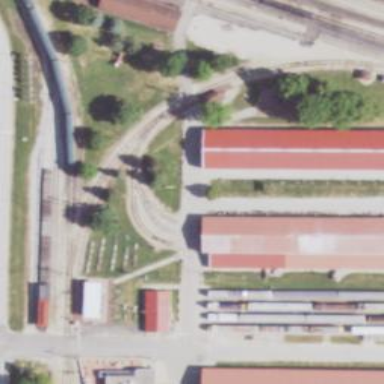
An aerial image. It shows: Preserved railway yard with electrified contact lines for rail service.